Question: My user will enter some bytes in a place like this.
Yellow arrow points to his input, Orange arrow points to my button

After about half an hour, I began to realize that this is far more tedious than I expected.
Am I going to have to write hundreds of lines of code to ensure that the user follows the rules ?
The rules for the syntax in his input are...
- - -
Those three rules can be repeated as much as the user wants. For received bytes, there are two more rules to handle...
- -
I have to check for
- - '?''*'- - - - -
Here are some examples..
(...)
- '01, FF, 3E, 27, 7F'- '55, EE, 01, 00'- '21, FE, 2B, 00, 1F'- '37, *, 18, ?, 00, 37'- '81, *, 00, *, FF, 91, ?, 11, ?, FF'- '20, 31, 7F, 28, *, FF'- '47 4F, 20, 50, 4F, 4D, 45, ?, 21'
- '1,ff,3e,27,7f'- '55, EE, 1, 00'- '21,Fe, 2b,0, 1f'''- '37,*,18,?,00,37'- '81, *, 0, *,Ff, 91,?,11, ?,FF'- '20, 31, 7f, 28, *, FF'- '47, 4F, 20, 50,4F,4D,45, ?,21'
()
Good grief this is getting hairy. I'm up to three nested functions and I'm nowhere close to finished. I thought it was going to be a 20 minute typing exercise.
Has this problem already been solved before ?
Does already contain a property to demand only hex bytes separated by commas ?
Did I miss the obvious tree in the forest ?
The similar questions which were automatically suggested here on StackOverflow didn't really answer this, which surprises me. Certainly I'm not the first one to hit this annoyance. Suggestions welcome
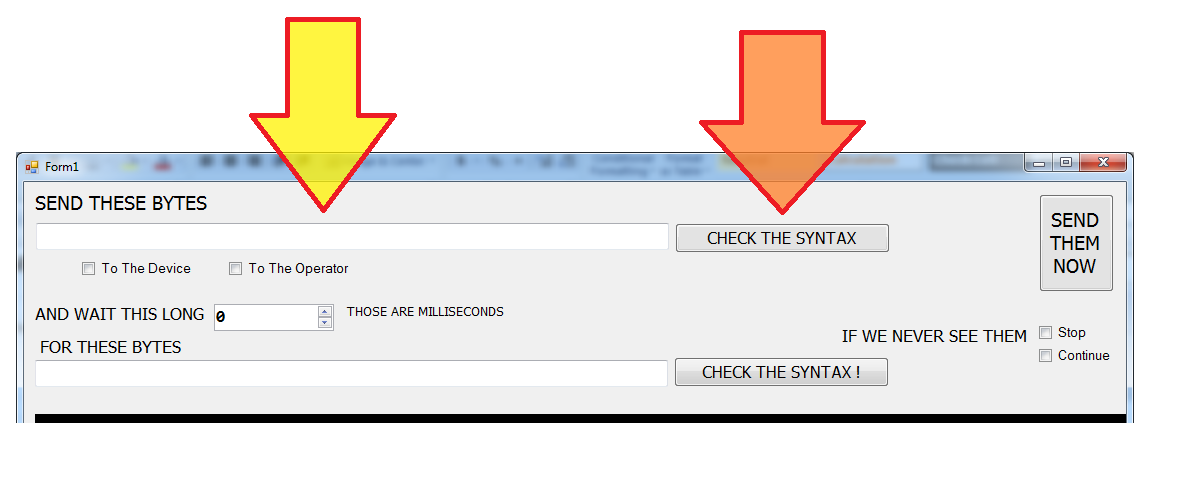
Answer: You can use regular expressions to do that:
'''
String input = "01, FF, 3E, 27, 7F";
String pattern = @"^([0-9A-F]{2},\s?)*[0-9A-F]{2}$";
bool matches = Regex.IsMatch(input, pattern);
'''
The regex is '^([0-9A-F]{2},\s?)*[0-9A-F]{2}$' which is
^ - beginning
[0-9A-F] - hex characters set
{2} - two characters of that set
, - just comma
\s? - optional space
* - repeated 0 or more times
Note: if you want to enforce a space after the comma, use '^([0-9A-F]{2},\s)*[0-9A-F]{2}$'
Note 2: if you want to allow only one character and allow lower case letters, use '^([0-9A-Fa-f]{1,2},\s)*[0-9A-Fa-f]{1,2}$'